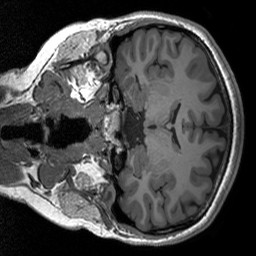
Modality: T1w
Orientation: coronal
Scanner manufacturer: siemens
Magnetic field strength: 3 T
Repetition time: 1.76 s
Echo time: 0.0022 s